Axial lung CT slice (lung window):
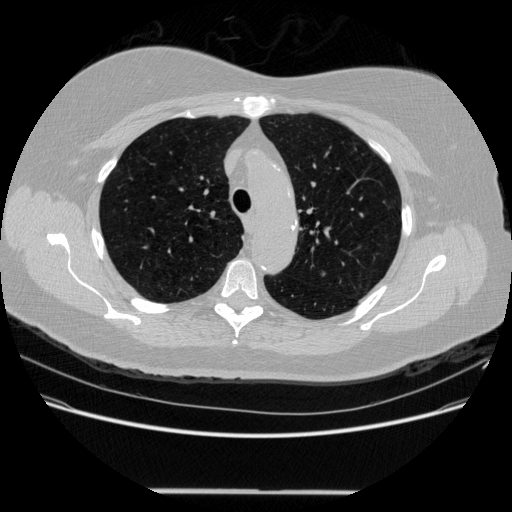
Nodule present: yes
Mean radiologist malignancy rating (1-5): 2.667